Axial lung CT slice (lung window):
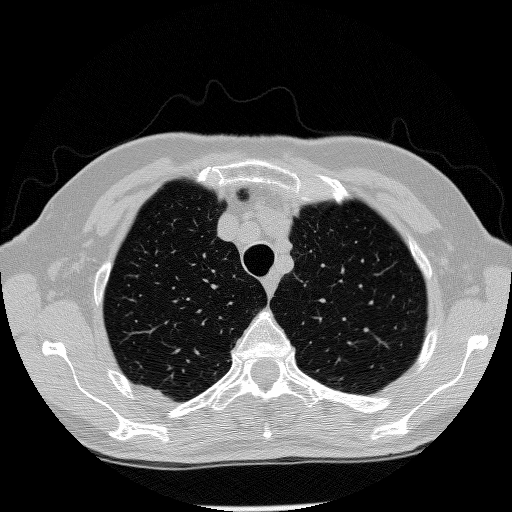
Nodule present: no